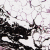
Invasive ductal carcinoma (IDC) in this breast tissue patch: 0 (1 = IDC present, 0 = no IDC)